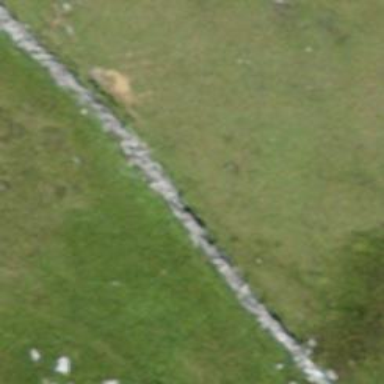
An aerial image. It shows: Wall barrier.